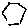
Label: hexagon